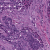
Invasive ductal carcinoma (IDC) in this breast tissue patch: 1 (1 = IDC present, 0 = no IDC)